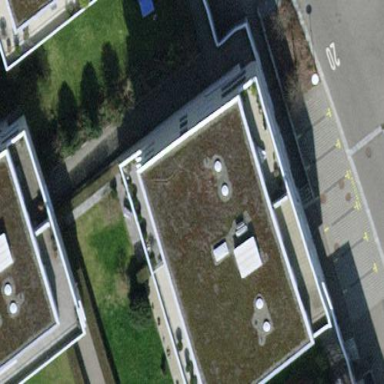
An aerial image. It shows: Building with flat roof.